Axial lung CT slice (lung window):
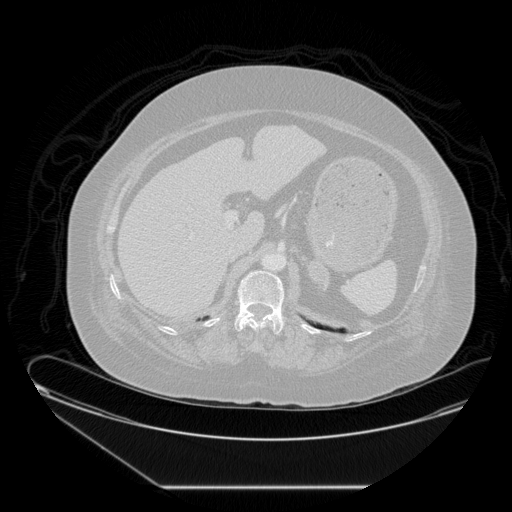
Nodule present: no